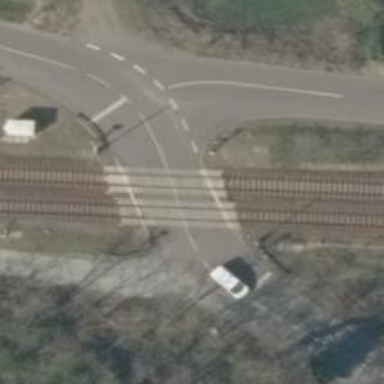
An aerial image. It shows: Level crossing with light signals and saltire markings.